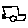
Label: car